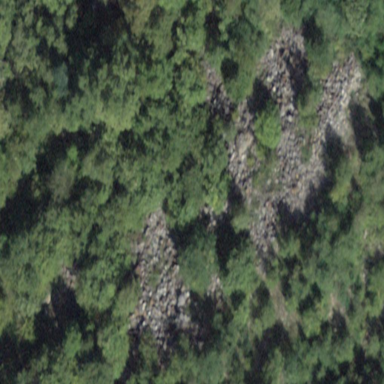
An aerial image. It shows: Natural scree.